Question: I use below code to show a Vimeo video in my PhoneGap iOS application. Below is the code.
'''
<div id="lesson" data-role="content" data-inline="true">
<iframe src="http://player.vimeo.com/video/61702922" width="400" height="300" frameborder="0" webkitAllowFullScreen mozallowfullscreen allowFullScreen></iframe>
</div>
'''
But I end up having below error in the runtime.

But if I attach a Youtube video, it shows correctly
'''
<div id="lesson" data-role="content" data-inline="true">
<iframe src="http://www.youtube.com/embed/dP15zlyra3c?html5=1"></iframe>
</div>
'''
How can I fix this error ? Why does not it support?
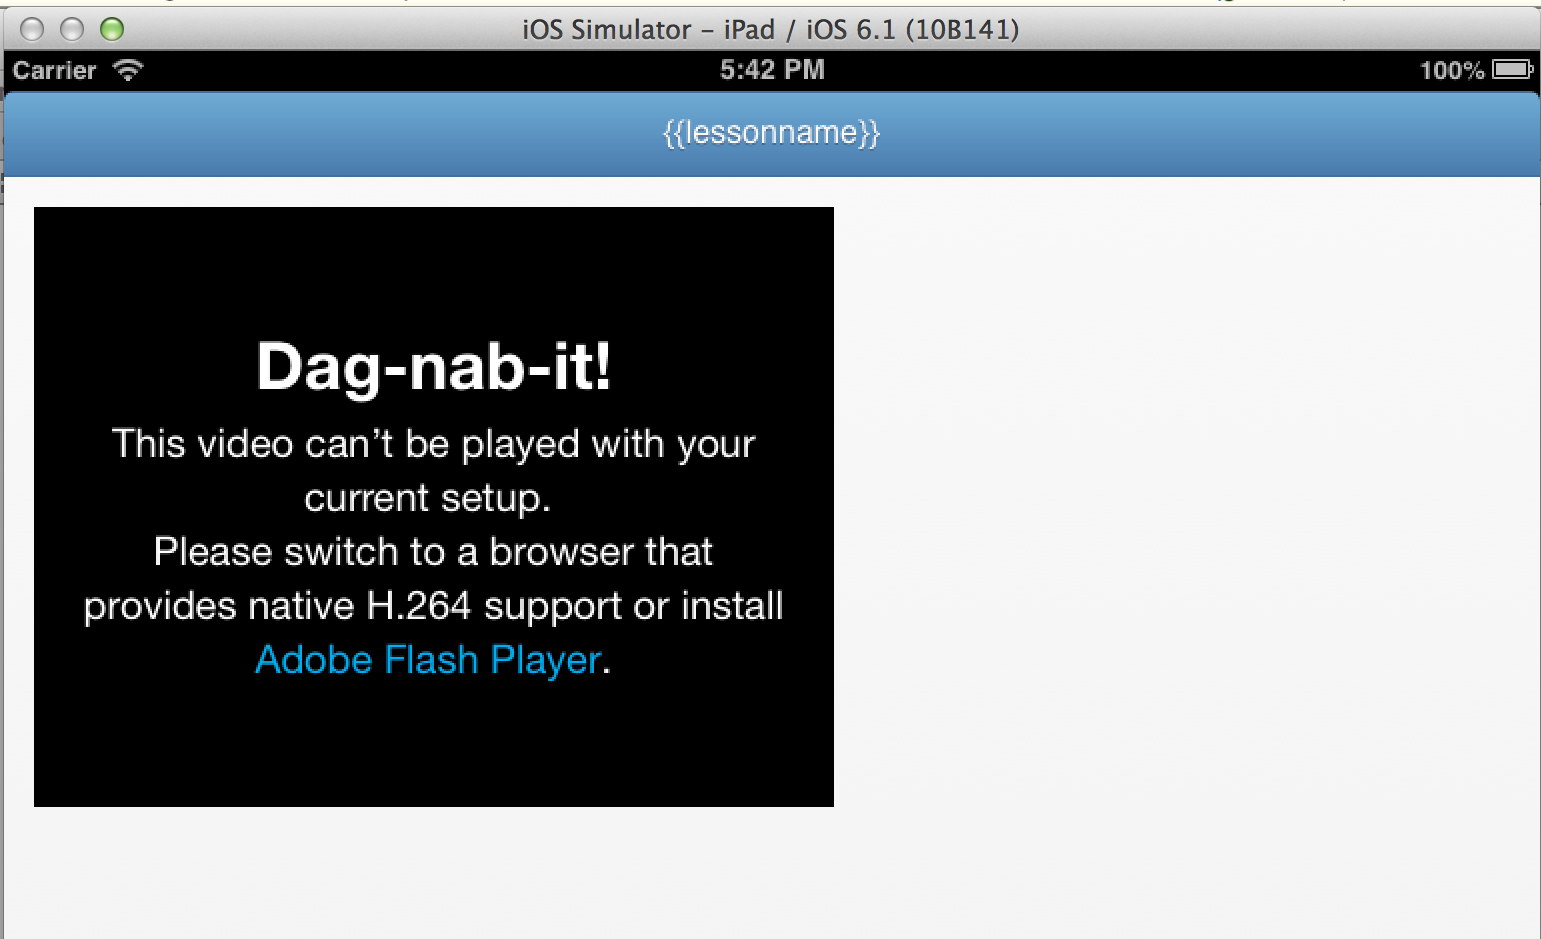
Answer: This is an old problem on side.
There's a solution but I can't confirm it works. It will work only on your own video material. The solution was to download or just re-upload them to allow to again re-process the video material. When video is ready use the embed code generated and they should play correctly.
Partially this is also an iOS problem, because videos will play perfectly on iOS 5 but not on iOS 6.
My project required me to show videos not owned by me, and policy will not allow me to re upload someone else work.